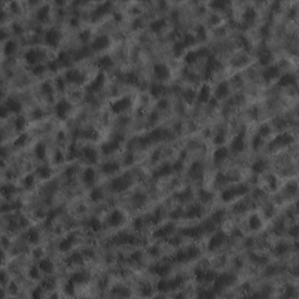
Label: non_frost